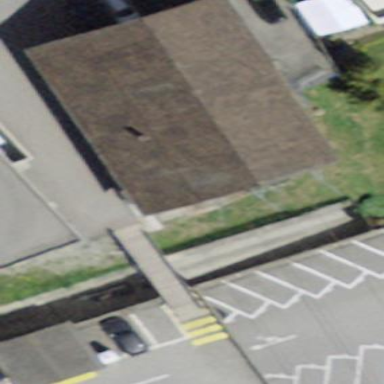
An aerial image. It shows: Transportation building with gabled roof.